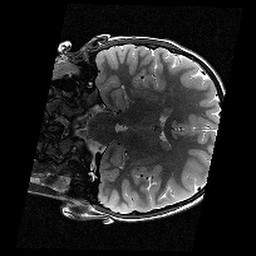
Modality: T2w
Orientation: coronal
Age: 9
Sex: male
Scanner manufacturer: siemens
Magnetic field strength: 3 T
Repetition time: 9.23 s
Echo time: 0.067 s